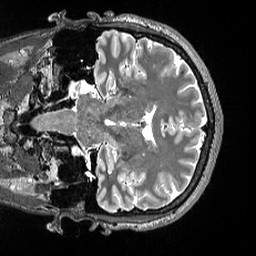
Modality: T2w
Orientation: coronal
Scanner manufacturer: siemens
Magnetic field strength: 3 T
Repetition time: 3.2 s
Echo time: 0.564 s